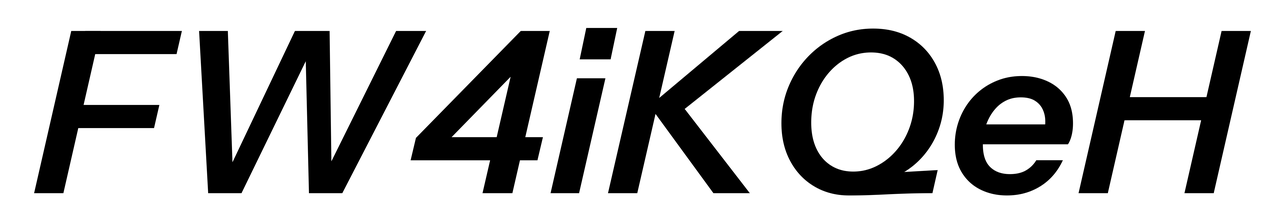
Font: InstrumentSans-Italic_SemiBold_Italic